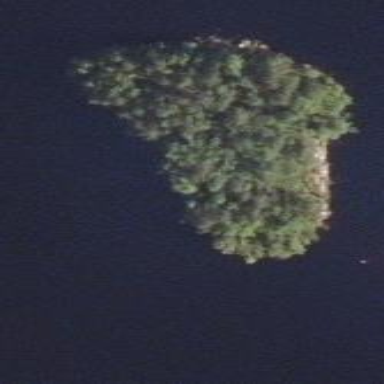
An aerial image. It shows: Islet covered with needle-leaved woodland.